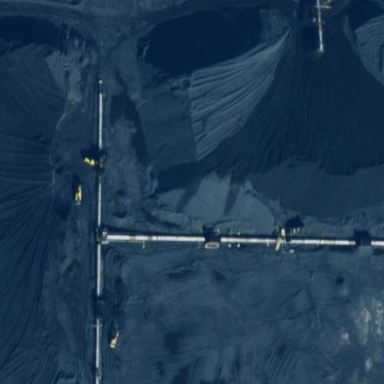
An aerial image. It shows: Storage area for coal.